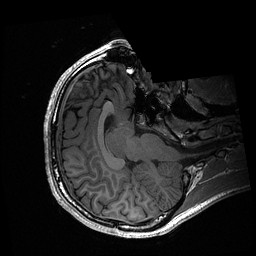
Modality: T1w
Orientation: axial